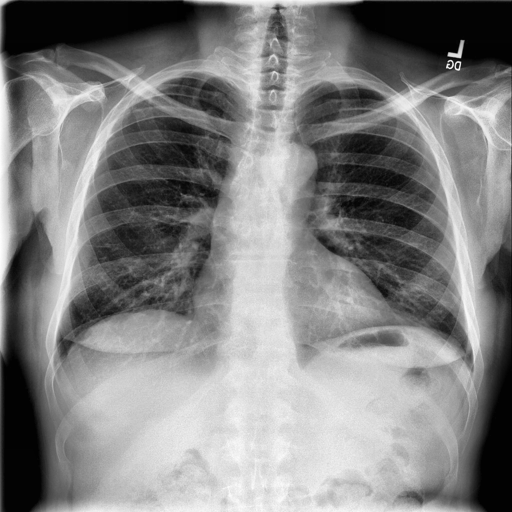
Finding: NORMAL